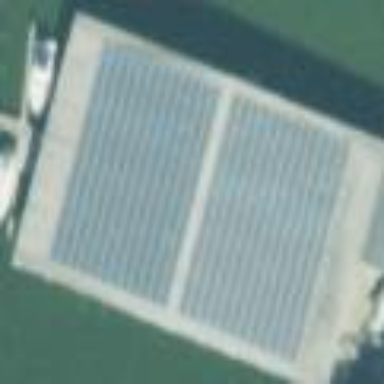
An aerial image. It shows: Roofed boat storage facility.